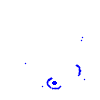
Particle: electron